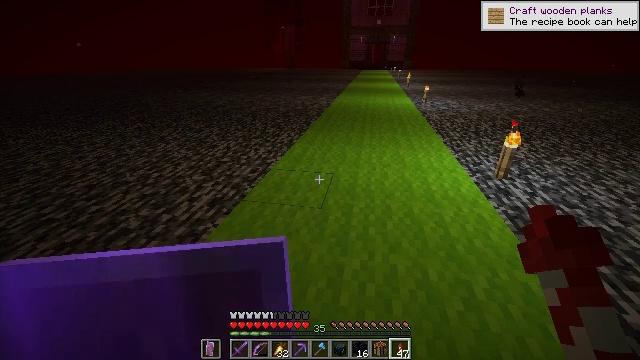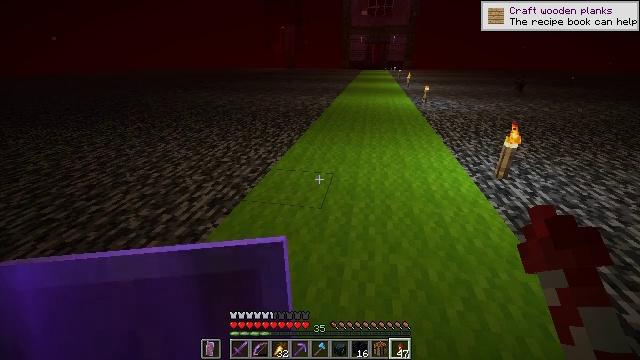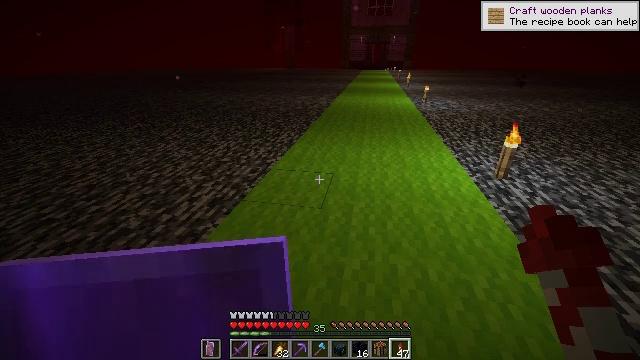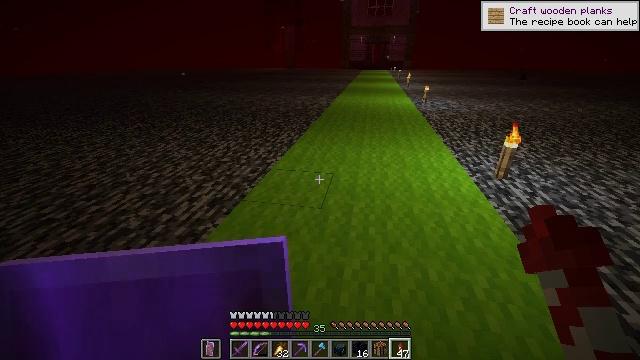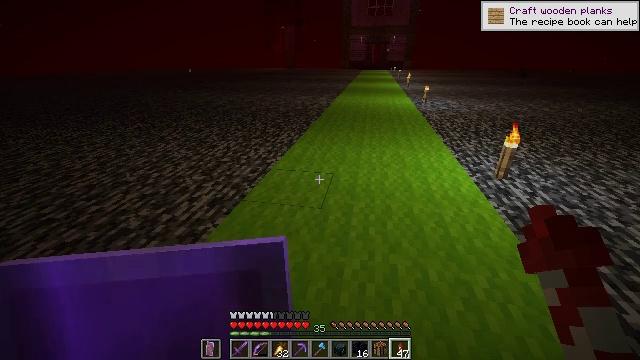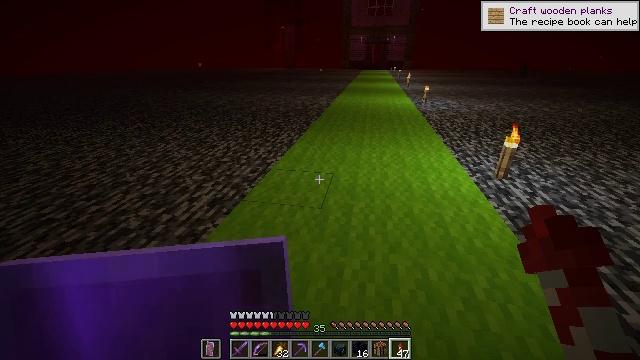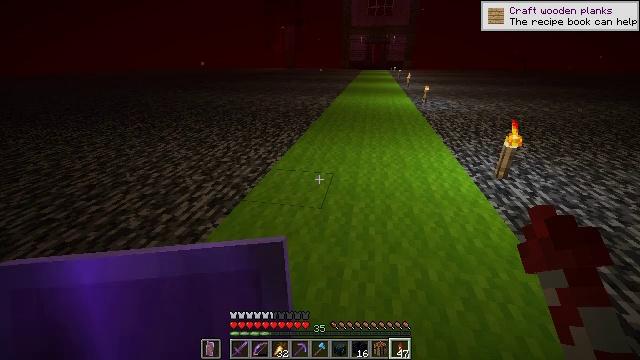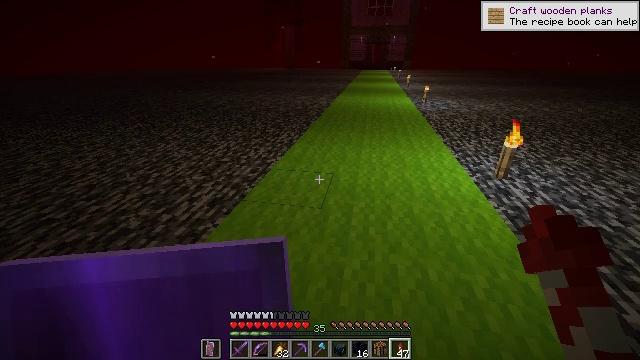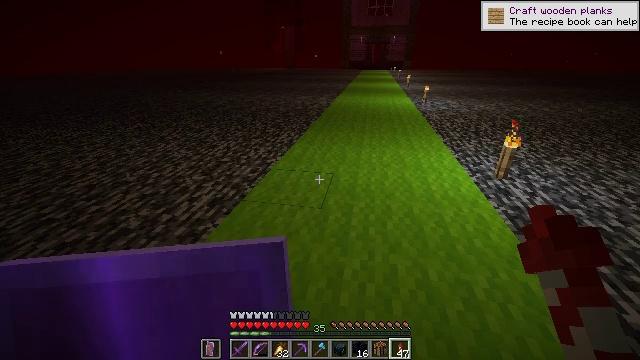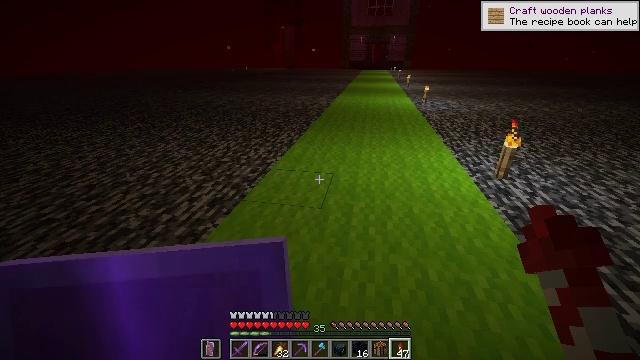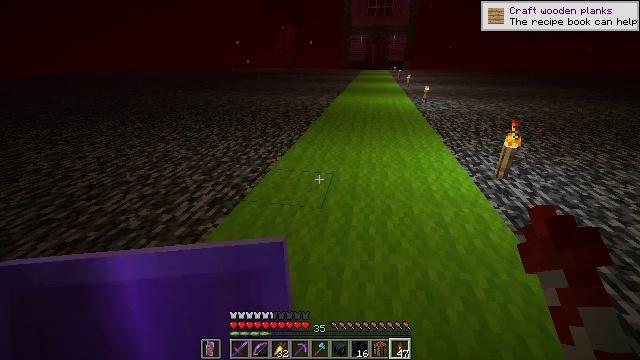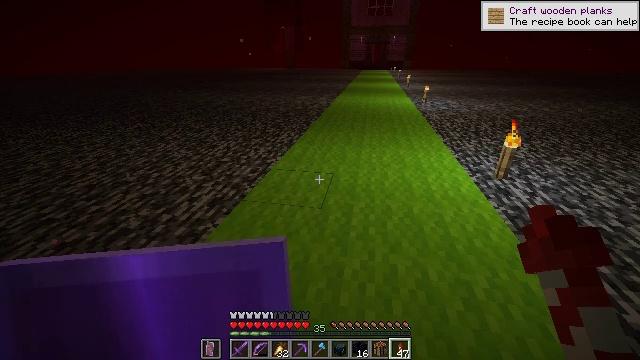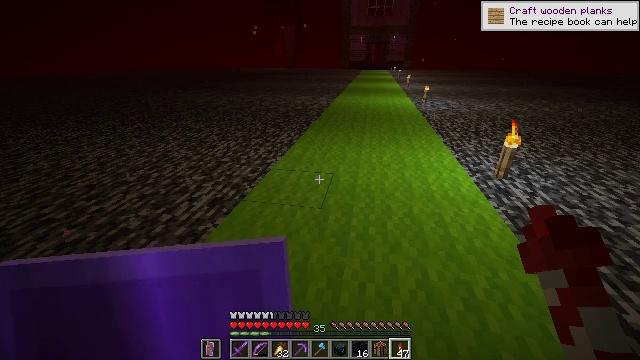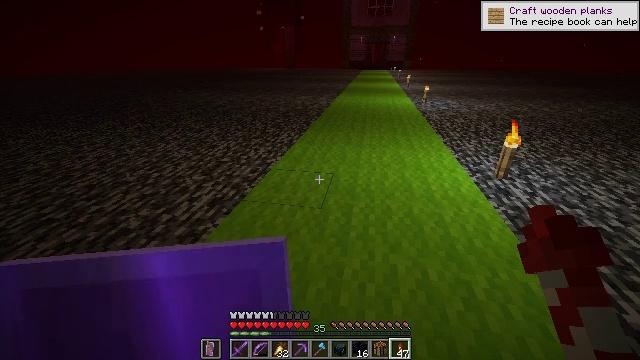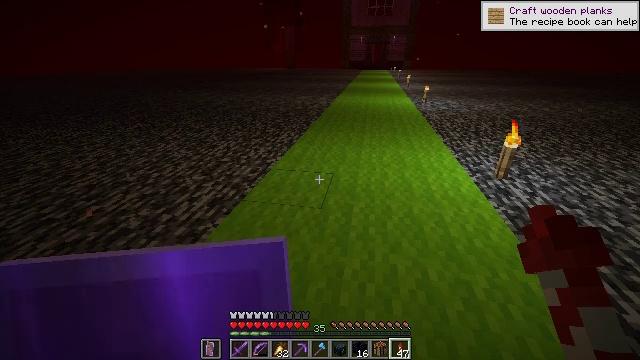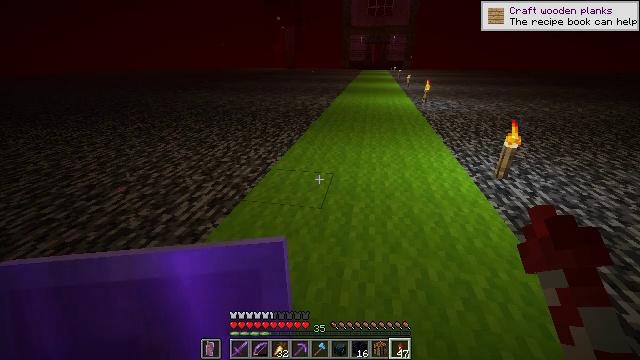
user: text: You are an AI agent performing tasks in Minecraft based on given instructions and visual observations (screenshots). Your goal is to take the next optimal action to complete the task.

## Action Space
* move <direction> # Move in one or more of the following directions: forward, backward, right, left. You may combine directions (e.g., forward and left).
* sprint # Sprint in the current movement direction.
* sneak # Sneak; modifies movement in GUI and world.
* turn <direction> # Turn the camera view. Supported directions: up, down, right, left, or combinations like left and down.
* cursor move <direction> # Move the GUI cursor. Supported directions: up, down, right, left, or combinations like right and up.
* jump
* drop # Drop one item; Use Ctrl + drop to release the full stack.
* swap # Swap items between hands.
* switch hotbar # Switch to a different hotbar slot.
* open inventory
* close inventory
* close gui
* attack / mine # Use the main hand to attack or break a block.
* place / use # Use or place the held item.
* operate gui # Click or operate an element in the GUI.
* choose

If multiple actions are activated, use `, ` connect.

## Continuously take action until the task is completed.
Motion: motion action
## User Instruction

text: Obtain a light gray carpet from the crafting table.
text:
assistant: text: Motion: attack / mine
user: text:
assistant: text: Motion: attack / mine
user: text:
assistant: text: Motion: attack / mine
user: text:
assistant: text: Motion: attack / mine
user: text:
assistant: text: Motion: attack / mine
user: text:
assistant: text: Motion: attack / mine
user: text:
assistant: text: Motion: attack / mine
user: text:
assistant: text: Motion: attack / mine
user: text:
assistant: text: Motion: attack / mine
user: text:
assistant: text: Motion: attack / mine
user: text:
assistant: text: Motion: attack / mine
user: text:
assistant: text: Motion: attack / mine
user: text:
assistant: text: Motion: attack / mine
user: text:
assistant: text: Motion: attack / mine
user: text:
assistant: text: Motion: attack / mine
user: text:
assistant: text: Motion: attack / mine
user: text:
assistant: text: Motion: attack / mine
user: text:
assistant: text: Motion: attack / mine
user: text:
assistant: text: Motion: attack / mine
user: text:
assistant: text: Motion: attack / mine
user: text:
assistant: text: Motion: attack / mine
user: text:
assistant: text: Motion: attack / mine
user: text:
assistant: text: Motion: attack / mine
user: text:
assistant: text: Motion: attack / mine
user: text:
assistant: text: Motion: attack / mine
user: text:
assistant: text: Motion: attack / mine
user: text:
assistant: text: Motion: attack / mine
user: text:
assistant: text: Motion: attack / mine
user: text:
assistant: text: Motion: attack / mine
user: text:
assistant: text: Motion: attack / mine